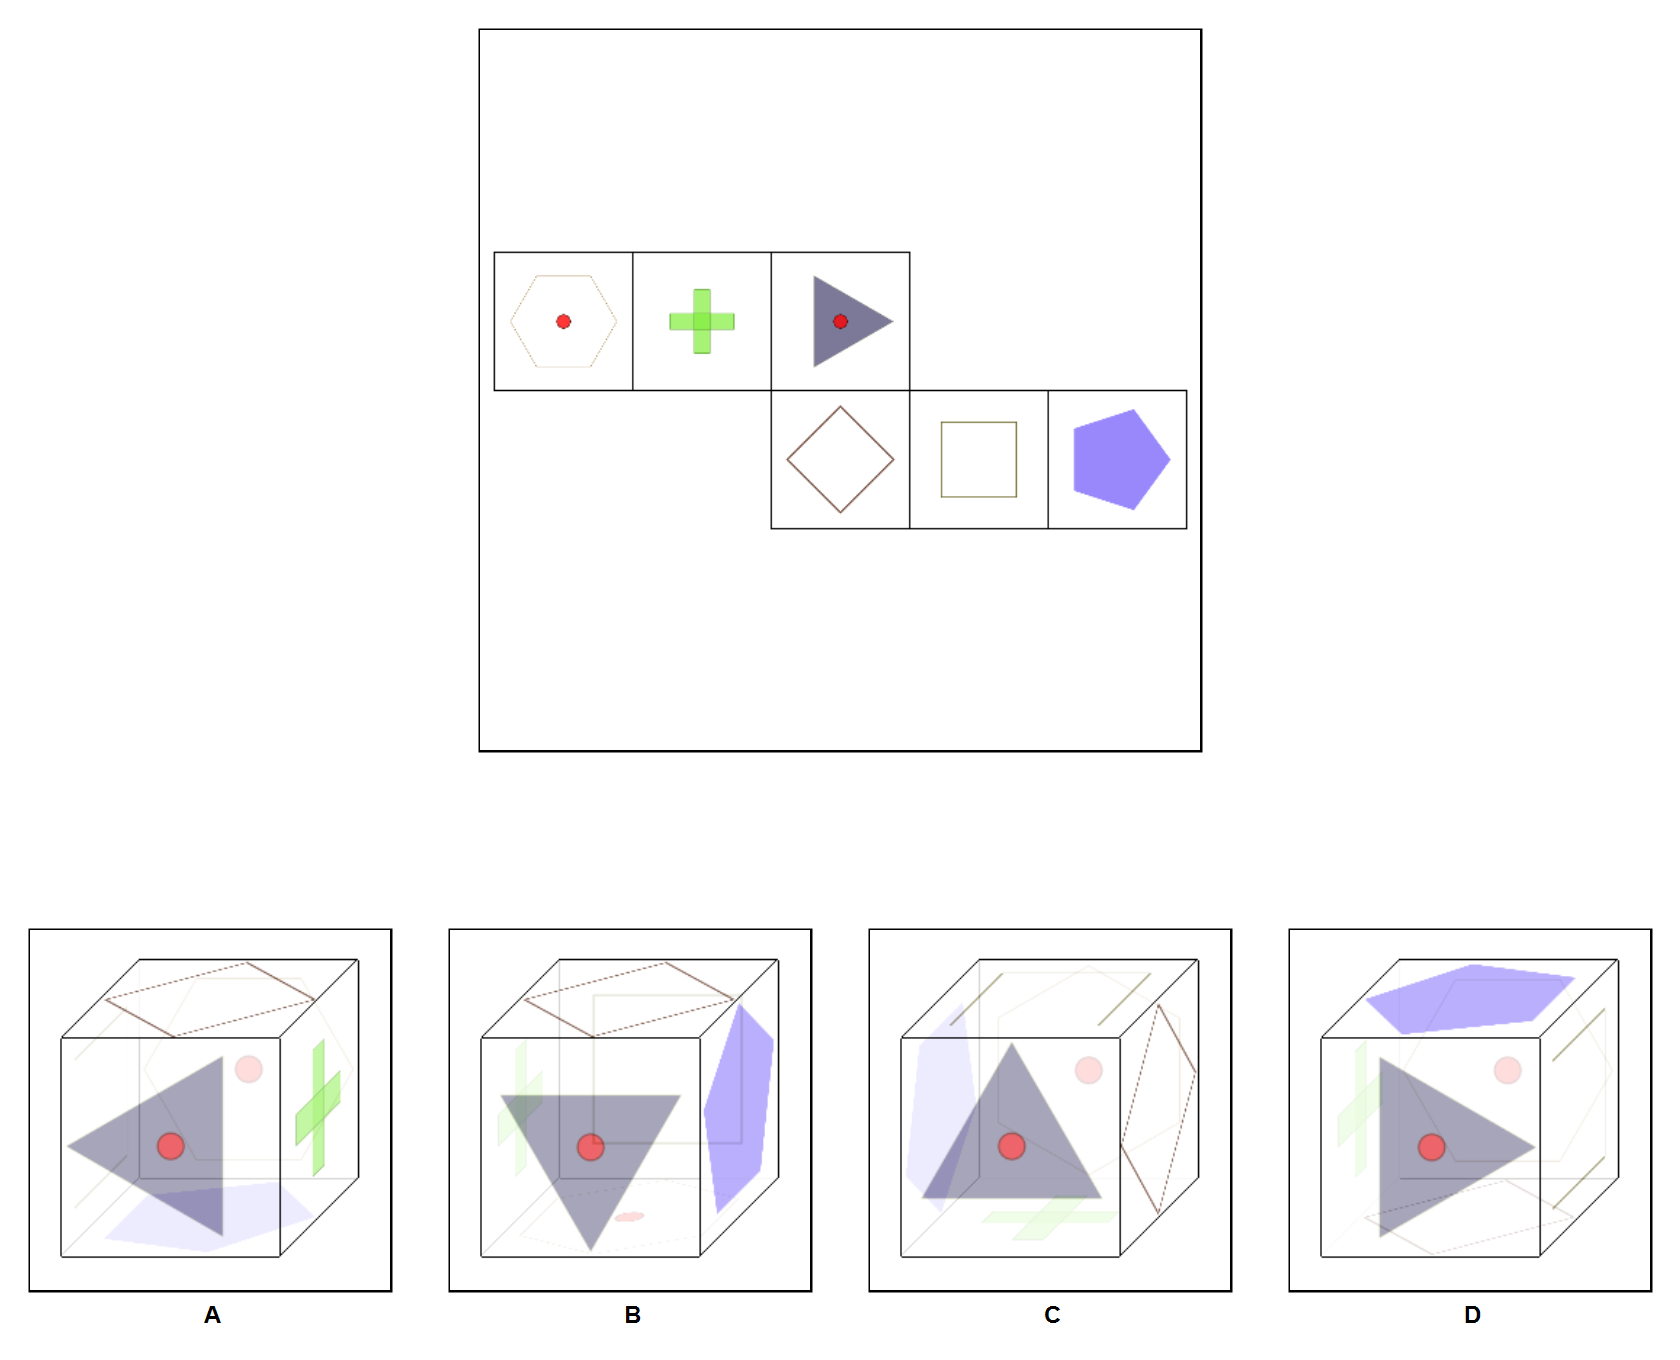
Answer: B